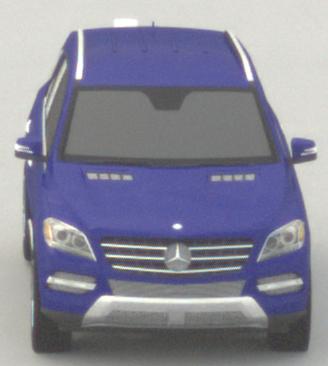
Make: Mercedes-Benz
Model: ML 350
Detailed model: M-Class (166)
Model produced from: 2011/11
Model produced until: 2014/10
Doors: 5
Color: blue
Road condition: dry road
Daytime: midday
Contrast: low contrast